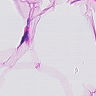
Metastatic tissue present: no